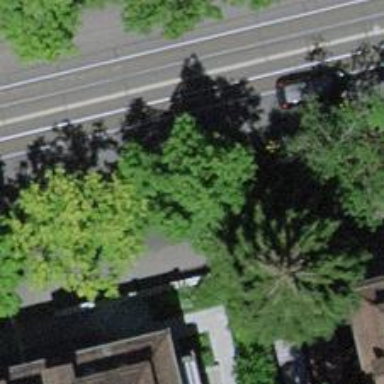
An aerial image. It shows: Avenue lined with broadleaved deciduous trees.